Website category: auto
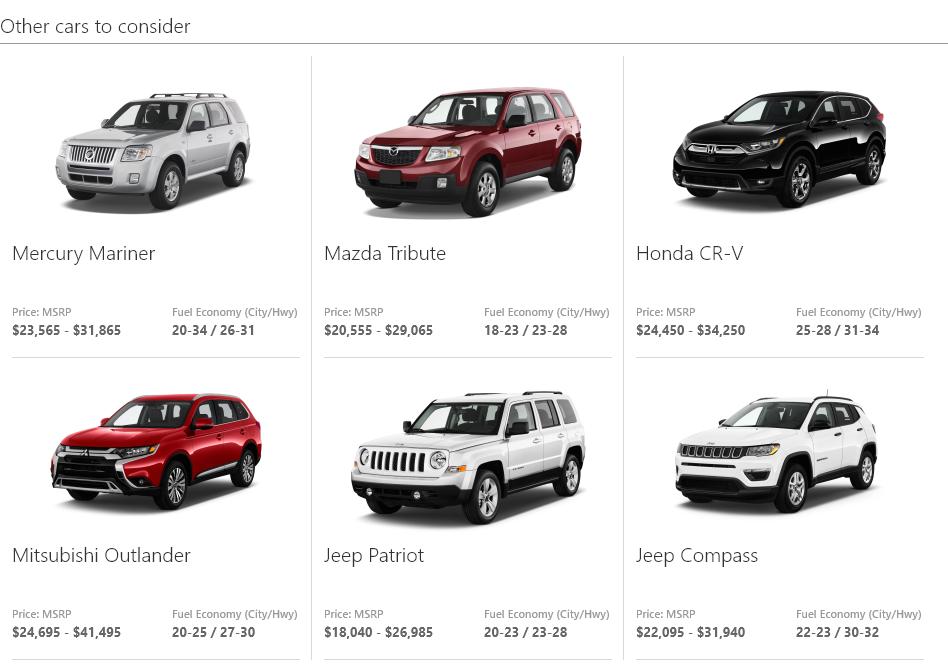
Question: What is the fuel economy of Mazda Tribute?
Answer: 18-23 / 23-28

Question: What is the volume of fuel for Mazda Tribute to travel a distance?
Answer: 18-23 / 23-28

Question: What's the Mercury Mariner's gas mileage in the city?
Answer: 20-34

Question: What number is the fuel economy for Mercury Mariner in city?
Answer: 20-34

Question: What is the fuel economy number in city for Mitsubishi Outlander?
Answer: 20-25

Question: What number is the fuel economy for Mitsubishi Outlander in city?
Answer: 20-25

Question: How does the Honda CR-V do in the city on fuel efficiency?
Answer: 25-28

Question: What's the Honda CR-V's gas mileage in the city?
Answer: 25-28

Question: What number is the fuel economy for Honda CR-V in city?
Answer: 25-28

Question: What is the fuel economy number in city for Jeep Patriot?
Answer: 20-23

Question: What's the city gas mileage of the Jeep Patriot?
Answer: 20-23

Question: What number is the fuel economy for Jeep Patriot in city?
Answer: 20-23

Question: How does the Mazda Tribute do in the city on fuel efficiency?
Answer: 18-23

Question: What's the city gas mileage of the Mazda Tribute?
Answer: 18-23

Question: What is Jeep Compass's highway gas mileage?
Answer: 30-32

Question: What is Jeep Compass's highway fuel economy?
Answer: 30-32

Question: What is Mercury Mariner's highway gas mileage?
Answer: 26-31

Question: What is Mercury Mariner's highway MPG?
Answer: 26-31

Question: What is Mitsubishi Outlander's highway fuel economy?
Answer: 27-30

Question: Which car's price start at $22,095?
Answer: Jeep Compass

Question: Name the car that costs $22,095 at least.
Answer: Jeep Compass

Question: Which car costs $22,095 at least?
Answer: Jeep Compass

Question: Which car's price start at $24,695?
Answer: Mitsubishi Outlander

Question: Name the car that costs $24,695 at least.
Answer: Mitsubishi Outlander

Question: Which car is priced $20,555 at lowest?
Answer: Mazda Tribute

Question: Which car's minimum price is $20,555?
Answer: Mazda Tribute

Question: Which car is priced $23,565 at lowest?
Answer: Mercury Mariner

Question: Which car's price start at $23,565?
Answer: Mercury Mariner

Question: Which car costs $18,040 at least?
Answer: Jeep Patriot

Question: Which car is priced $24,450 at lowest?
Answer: Honda CR-V

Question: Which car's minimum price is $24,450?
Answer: Honda CR-V

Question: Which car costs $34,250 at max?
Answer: Honda CR-V

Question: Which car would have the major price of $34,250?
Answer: Honda CR-V

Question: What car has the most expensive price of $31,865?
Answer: Mercury Mariner

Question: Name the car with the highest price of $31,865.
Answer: Mercury Mariner

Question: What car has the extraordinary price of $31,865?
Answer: Mercury Mariner

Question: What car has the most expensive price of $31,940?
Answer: Jeep Compass

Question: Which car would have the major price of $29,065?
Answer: Mazda Tribute

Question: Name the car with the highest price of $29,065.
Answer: Mazda Tribute

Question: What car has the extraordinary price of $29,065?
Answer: Mazda Tribute

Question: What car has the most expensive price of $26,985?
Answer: Jeep Patriot

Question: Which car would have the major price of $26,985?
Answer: Jeep Patriot

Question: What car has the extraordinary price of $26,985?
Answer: Jeep Patriot

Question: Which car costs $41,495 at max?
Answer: Mitsubishi Outlander

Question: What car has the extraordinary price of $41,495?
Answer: Mitsubishi Outlander

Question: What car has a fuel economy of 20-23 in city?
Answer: Jeep Patriot

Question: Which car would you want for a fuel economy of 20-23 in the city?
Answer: Jeep Patriot

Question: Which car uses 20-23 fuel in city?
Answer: Jeep Patriot

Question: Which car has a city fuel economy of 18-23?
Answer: Mazda Tribute

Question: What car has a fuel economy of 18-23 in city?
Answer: Mazda Tribute

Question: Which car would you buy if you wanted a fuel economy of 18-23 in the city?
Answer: Mazda Tribute

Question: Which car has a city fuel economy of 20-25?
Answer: Mitsubishi Outlander

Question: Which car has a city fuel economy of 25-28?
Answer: Honda CR-V

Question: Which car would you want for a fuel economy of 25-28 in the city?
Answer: Honda CR-V

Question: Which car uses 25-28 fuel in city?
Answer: Honda CR-V

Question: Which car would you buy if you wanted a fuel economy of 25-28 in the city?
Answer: Honda CR-V

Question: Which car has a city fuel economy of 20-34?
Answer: Mercury Mariner

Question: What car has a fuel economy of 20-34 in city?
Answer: Mercury Mariner

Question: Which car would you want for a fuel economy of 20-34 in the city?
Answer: Mercury Mariner

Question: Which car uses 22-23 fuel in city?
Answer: Jeep Compass

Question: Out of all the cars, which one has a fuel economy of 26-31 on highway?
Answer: Mercury Mariner

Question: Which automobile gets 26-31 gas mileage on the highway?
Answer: Mercury Mariner

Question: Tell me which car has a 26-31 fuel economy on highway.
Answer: Mercury Mariner

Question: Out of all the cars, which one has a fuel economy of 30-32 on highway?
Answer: Jeep Compass